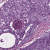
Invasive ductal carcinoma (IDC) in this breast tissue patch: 0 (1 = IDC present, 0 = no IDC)